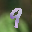
Label: 9